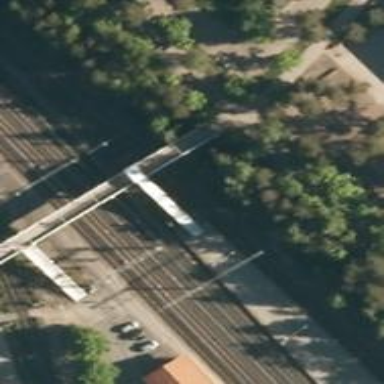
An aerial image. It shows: Railway signal.